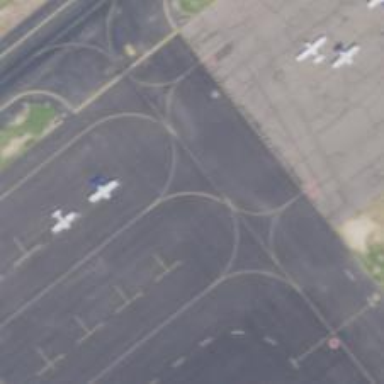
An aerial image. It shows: View of taxiway at the airport.